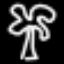
Label: palm tree